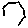
Label: hexagon